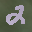
Label: 2